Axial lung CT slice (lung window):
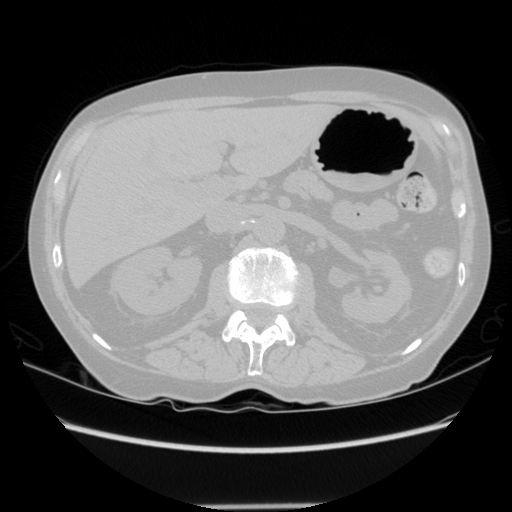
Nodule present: no